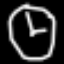
Label: clock